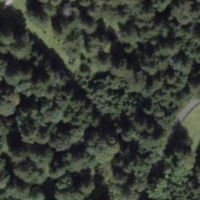
EUNIS habitat code: 43
Species observed at this site:
Erebia ligea